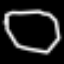
Label: octagon